Question: i am learning node.js, angularjs from internet. suddenly i am very interested to devolving MEAN stock.then started learning from internet so made simple app with web servies and it running both client and server side in node.js with two different ports.here one issue is raise when run angular js the GET request calling differently see below
'''
var module = angular.module("1st_module",[]);
var angular_function = ['$scope','$http',function(number,$http){
number.a = 0;
number.b = 0;
number.doit = function(){
$http({
method : 'GET',
url : 'http//localhost:1000/ans?a=' + number.a + '&b=' + number.b
}).then(function(res){
//sucess
debugger;
number.ans = res.data;
},function(res){
//failures
alert('ERROR Ocured');
});
};
}];
//adding controler to module
module.controller('frist_controller',angular_function);
'''
this adding two numbers "a" and "b" but error raising like

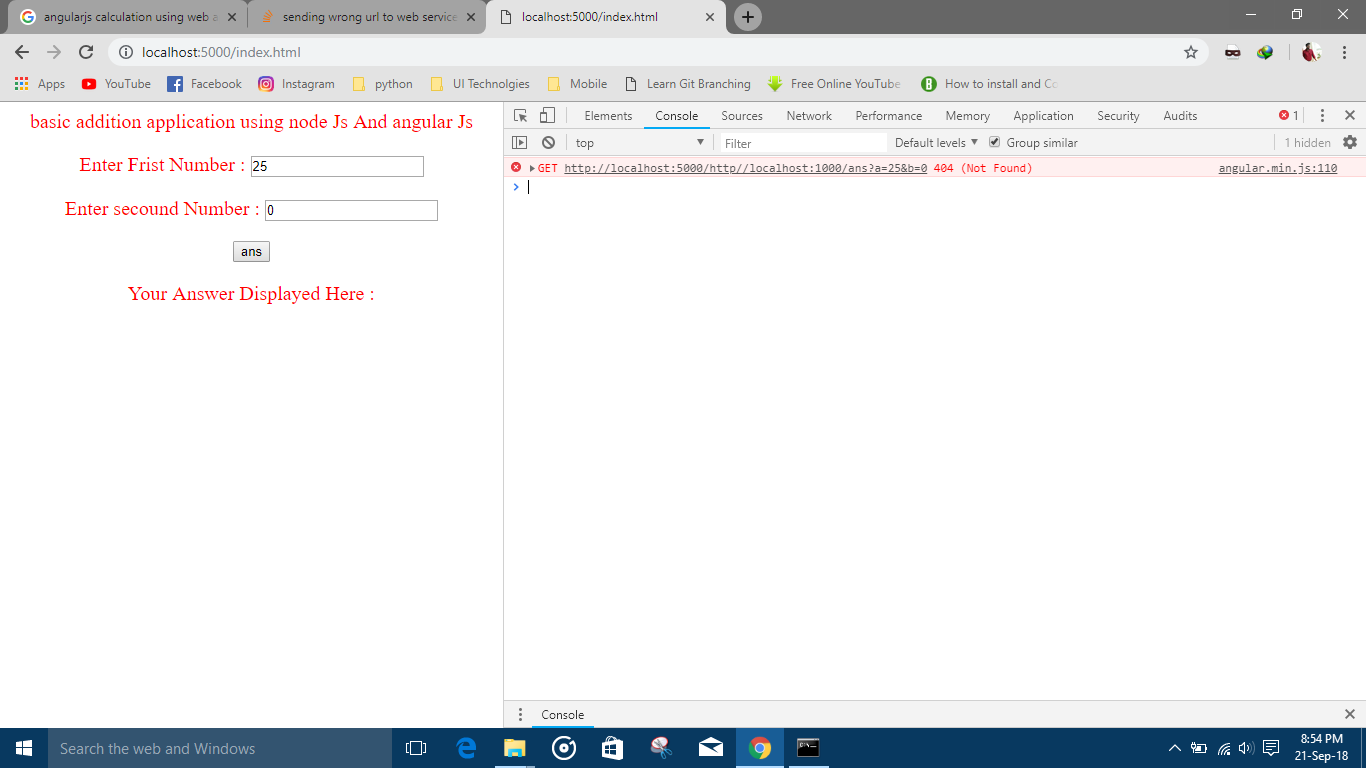
Answer: wrong link was used: http// instead of http:// - Aleksey Solovey